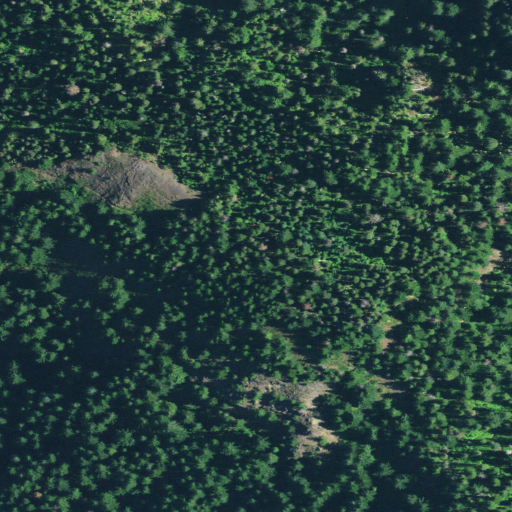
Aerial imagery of mountain in Oregon named Macduff Mountain containing evergreen forest and shrub